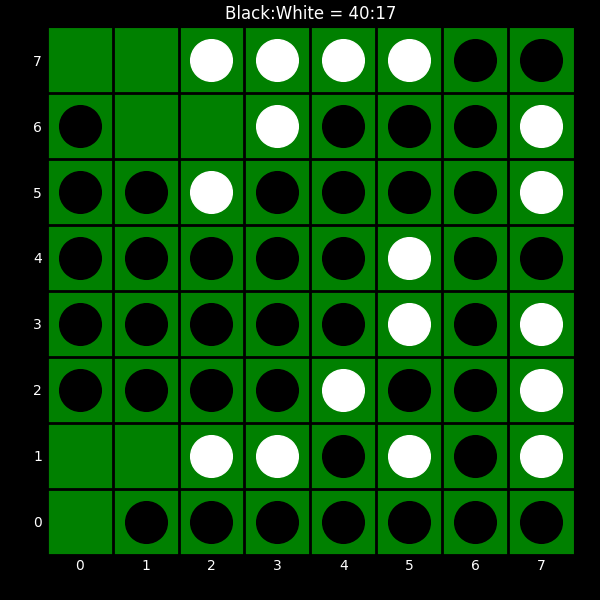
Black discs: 40
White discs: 17